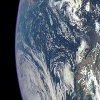
Label: cloud